Field crop: maize
Growth stage: 2
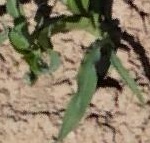
Species: maize